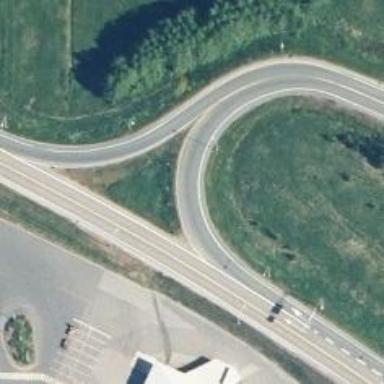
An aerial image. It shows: Trunk link highway.